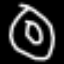
Label: donut